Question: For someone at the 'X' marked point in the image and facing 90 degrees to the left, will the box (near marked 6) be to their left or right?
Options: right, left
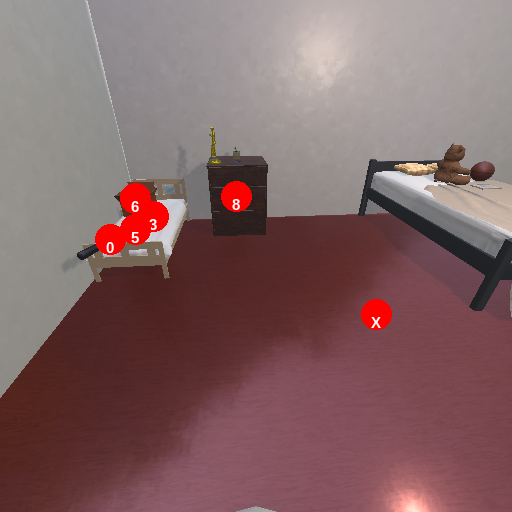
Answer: right